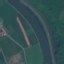
Label: River